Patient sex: M
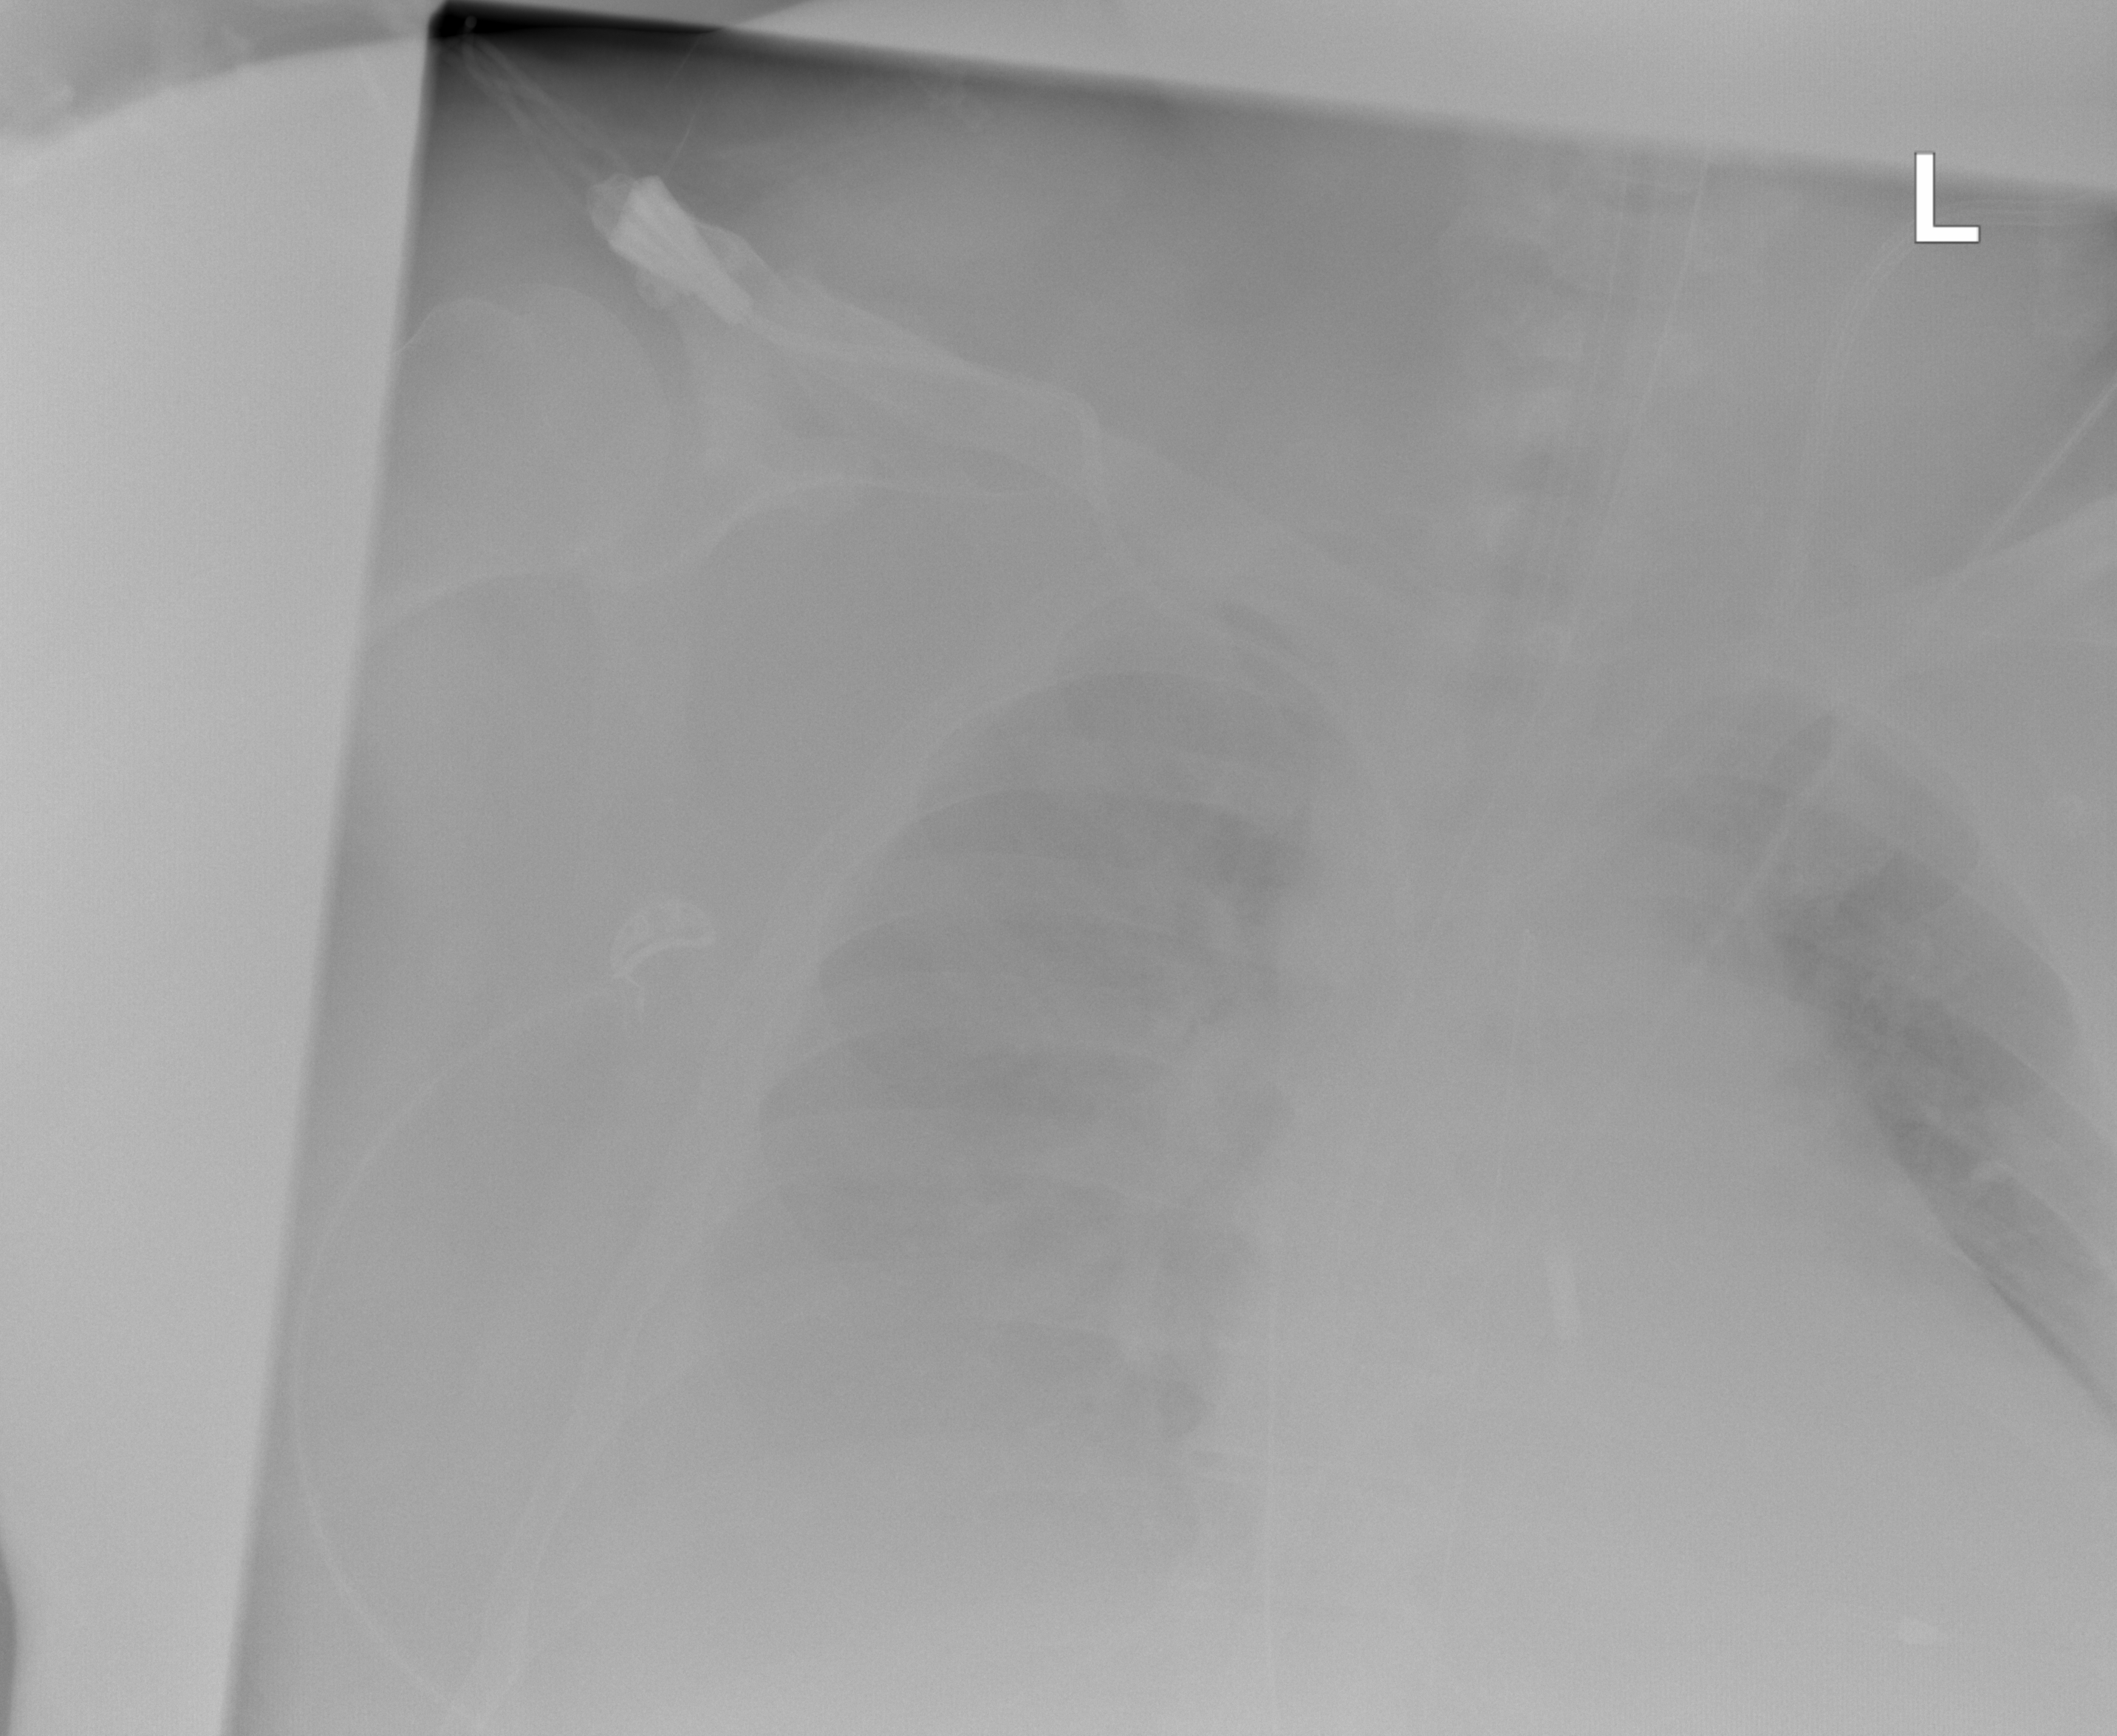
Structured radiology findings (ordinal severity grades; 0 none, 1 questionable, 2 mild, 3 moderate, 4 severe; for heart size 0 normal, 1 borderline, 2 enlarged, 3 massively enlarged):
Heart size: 2
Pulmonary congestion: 0
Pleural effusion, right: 3
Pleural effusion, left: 0
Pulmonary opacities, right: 0
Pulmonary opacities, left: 0
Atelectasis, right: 0
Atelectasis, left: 0